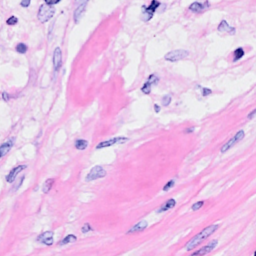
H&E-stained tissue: Breast